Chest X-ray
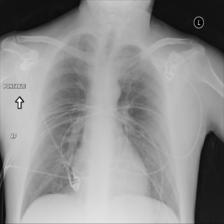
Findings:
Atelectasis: negative
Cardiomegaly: negative
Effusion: negative
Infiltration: negative
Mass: negative
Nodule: negative
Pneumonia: negative
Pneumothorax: negative
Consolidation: negative
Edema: negative
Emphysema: negative
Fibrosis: negative
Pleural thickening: negative
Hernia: negative